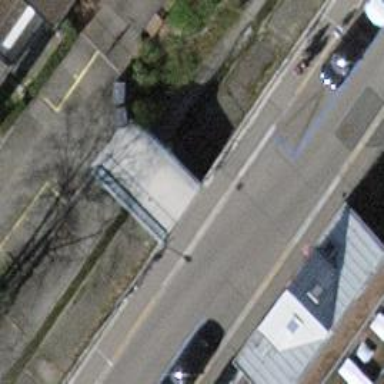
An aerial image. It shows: Residential road with asphalt surface. There are separate sidewalks on both sides of the road.